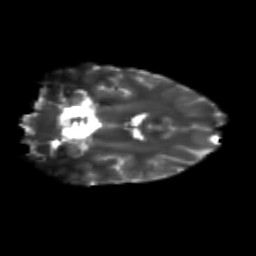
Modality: T2w
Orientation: coronal
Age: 21
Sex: female
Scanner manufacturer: siemens
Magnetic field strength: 3 T
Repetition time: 3.5 s
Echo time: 0.104 s